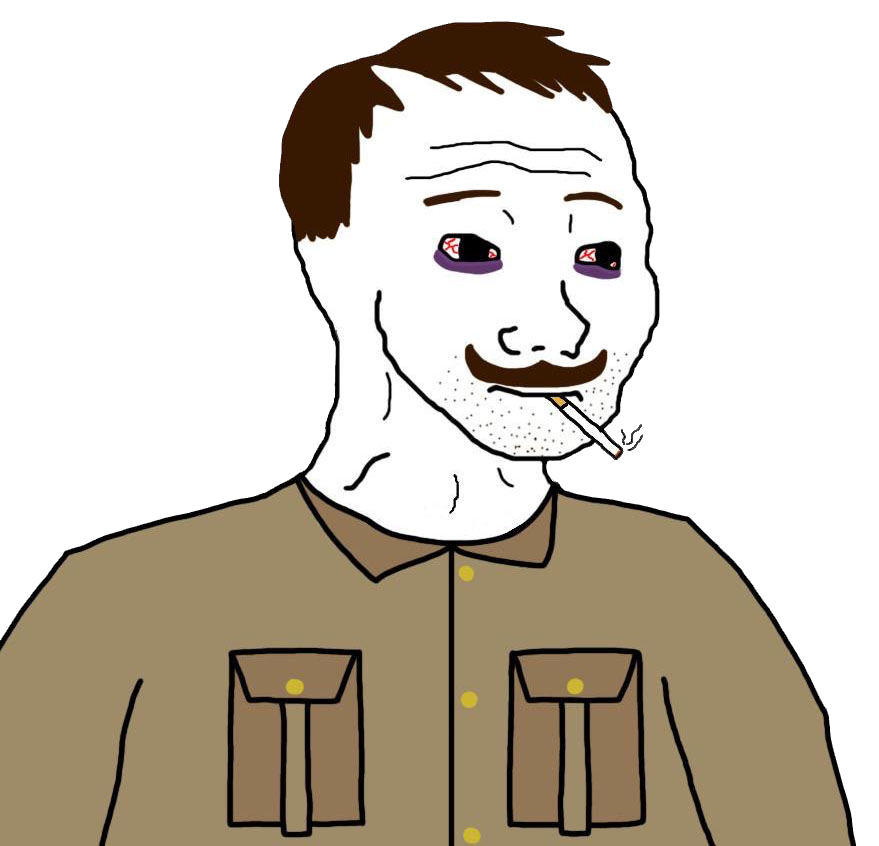
Label: 5_Doomer